Group 1:
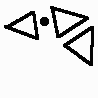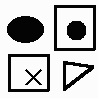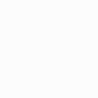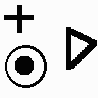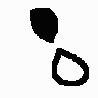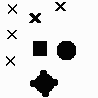
Group 2:
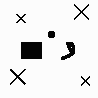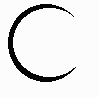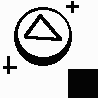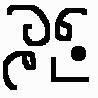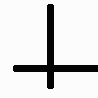
Rule separating the two groups: Even number vs. odd number.
Concepts: even_odd, odd
Author: Giuseppe Insana